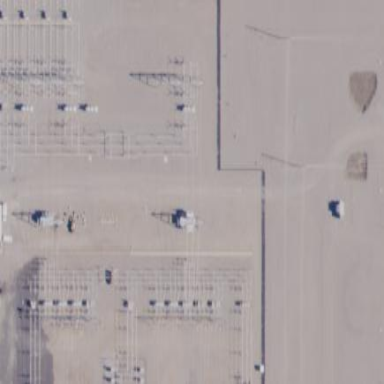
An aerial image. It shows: Power substation.